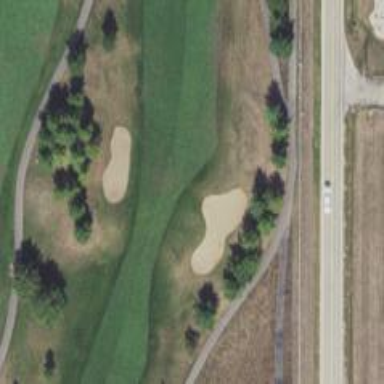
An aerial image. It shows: View of golf hole.